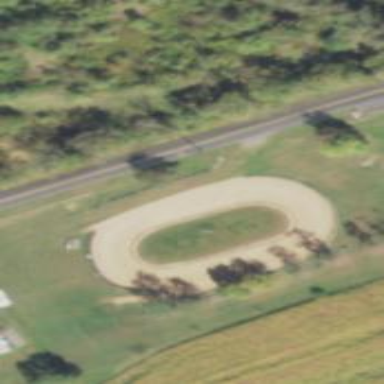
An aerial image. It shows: Raceway with dirt surface.